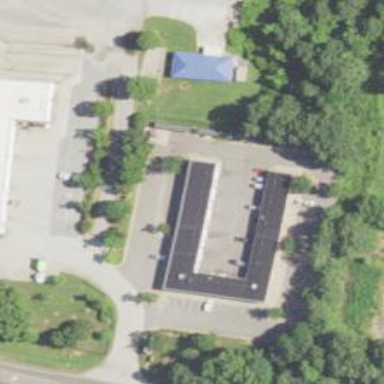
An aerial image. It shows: Commercial building.